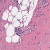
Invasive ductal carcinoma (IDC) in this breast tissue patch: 0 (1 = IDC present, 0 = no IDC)